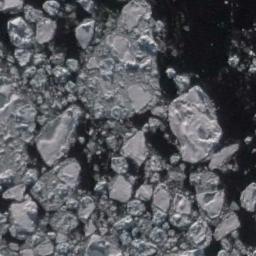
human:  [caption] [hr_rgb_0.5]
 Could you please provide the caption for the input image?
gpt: A lot of sea ice of different sizes and thickness gathers together and the color of the seawater is deep blue .

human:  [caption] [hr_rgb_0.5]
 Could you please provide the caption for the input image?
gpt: Countless ice cubes of all sizes are closely connected into a large piece floating on the deep blue sea .

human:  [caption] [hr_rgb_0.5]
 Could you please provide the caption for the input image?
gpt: Sea ice is surrounded by water .

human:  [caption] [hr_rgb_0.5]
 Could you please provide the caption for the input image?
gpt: There are many ice on the black sea .

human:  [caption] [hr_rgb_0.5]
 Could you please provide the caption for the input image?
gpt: There are many pieces of sea ice .